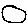
Label: moon